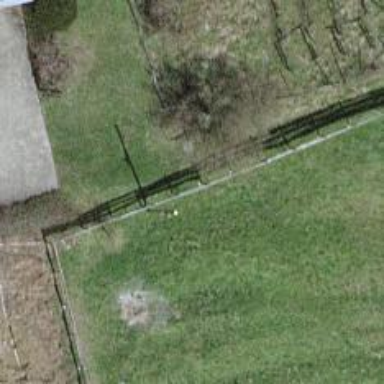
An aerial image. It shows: Path covered with grass.